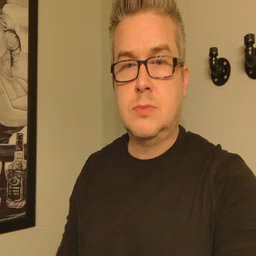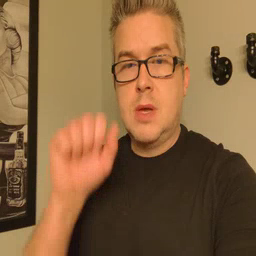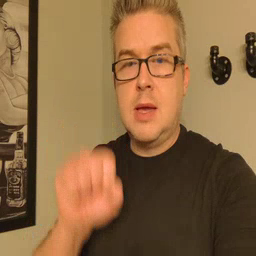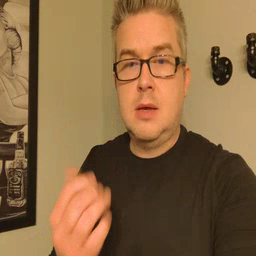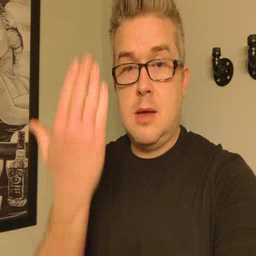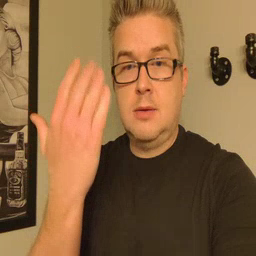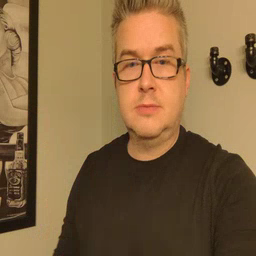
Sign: mitten